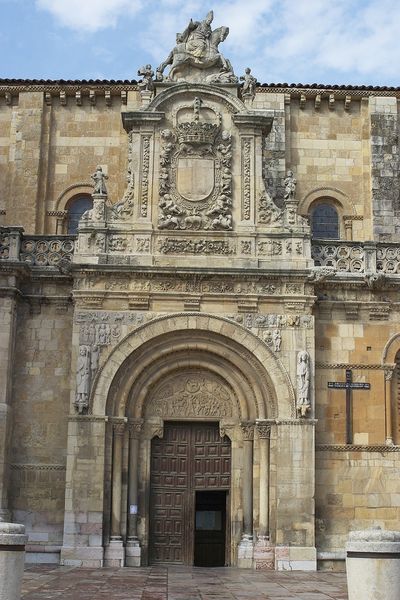
Titel: Puerta del Cordero
Institution: Spanien, Leon, San Isidoro
Schlagwörter: himmel, wolken, fenster, holz, marmor, säule, säulen, tür, gebäude, ornament, stein, steine, brüstung, kirche, gotik, krone, pferd, reiter, rund, balkon, bogen, fassade, mauer, platz, bischof, papst, ornamente, geländer, tor, zinnen, eingang, offen, kreuz, dom, fliesen, kathedrale, portal, wappen, statuen, sandstein, tympanon, eingangsportal, gewände, pompös